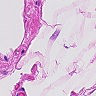
Metastatic tissue present: no